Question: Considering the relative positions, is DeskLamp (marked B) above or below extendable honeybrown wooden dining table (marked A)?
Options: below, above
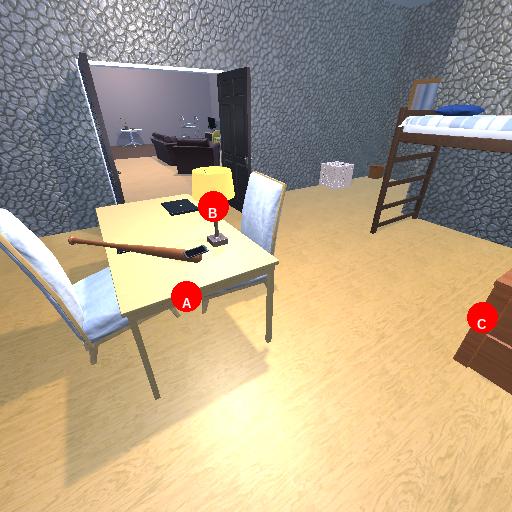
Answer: below